Question: I need to create a tile list that looks like the image below. It contains the button at the end of the tile list and it should be inside the scroll bar. I tried extending the existing TileList with no luck.

sample code
'''
public class CustomTileList extends TileList {
public function CustomTileList()
{
super();
}
protected var _button : Button ;
public function get button ( ) : Button {
return this._button ;
}
public function set button ( value : Button ) : void {
this._button = value;
}
override protected function createChildren():void
{
super.createChildren();
_button = new Button ();
_button .label = "More";
this.addChildAt( _button , super.numChildren - 1 );
}
}
'''
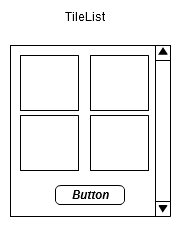
Answer: In following Christophe Herreman's approach, If you need to achieve this in Flex 3 you will have to use a Canvas as the container and set the correct scroll policies. See below example
'''
<mx:Canvas horizontalScrollPolicy="off" verticalScrollPolicy="auto" height="300">
<mx:TileList id="tileList" horizontalScrollPolicy="off" verticalScrollPolicy="off" columnCount="2">
<mx:itemRenderer>
<mx:Component>
<mx:VBox width="100" height="100" verticalAlign="middle" horizontalAlign="center">
<mx:Label text="{data}" />
</mx:VBox>
</mx:Component>
</mx:itemRenderer>
<mx:dataProvider>
<mx:ArrayCollection>
<mx:String>Tile 1</mx:String>
<mx:String>Tile 2</mx:String>
<mx:String>Tile 3</mx:String>
<mx:String>Tile 4</mx:String>
<mx:String>Tile 5</mx:String>
<mx:String>Tile 6</mx:String>
<mx:String>Tile 7</mx:String>
<mx:String>Tile 8</mx:String>
</mx:ArrayCollection>
</mx:dataProvider>
</mx:TileList>
<mx:Button id="button" label="Button" />
</mx:Canvas>
'''
This is not going to suffice for the following reasons
- 'tileList'- 'button'
Considering the fact the container can scale and the fact that 'tileList' may include more items these changes can be done in the 'updateDisplayList' function as shown below.
'''
override protected function updateDisplayList( unscaledWidth:Number, unscaledHeight:Number ):void {
super.updateDisplayList( unscaledWidth, unscaledHeight );
tileList.height = tileList.rowHeight * Math.ceil( tileList.dataProvider.length / tileList.columnCount );
button.y = tileList.height;
button.x = (tileList.width / 2) - (button.width / 2);
}
'''